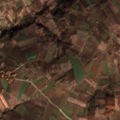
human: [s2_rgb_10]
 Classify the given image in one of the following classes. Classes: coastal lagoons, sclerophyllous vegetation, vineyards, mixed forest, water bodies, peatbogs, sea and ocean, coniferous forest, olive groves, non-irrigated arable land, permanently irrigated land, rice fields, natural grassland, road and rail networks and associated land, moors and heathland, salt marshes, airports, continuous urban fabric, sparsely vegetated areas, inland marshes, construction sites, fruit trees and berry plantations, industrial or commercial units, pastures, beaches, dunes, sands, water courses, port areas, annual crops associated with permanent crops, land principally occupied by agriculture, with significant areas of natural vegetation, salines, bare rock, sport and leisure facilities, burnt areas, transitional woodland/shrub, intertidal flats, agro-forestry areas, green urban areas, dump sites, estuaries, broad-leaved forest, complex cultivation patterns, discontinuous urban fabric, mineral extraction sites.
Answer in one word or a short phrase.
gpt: discontinuous urban fabric, complex cultivation patterns, land principally occupied by agriculture, with significant areas of natural vegetation, broad-leaved forest